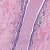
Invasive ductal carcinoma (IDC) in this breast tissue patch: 0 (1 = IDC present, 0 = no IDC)